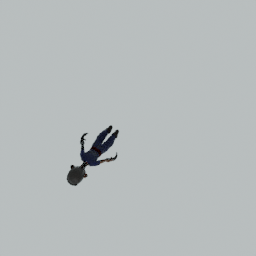
Label: people